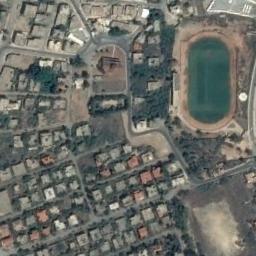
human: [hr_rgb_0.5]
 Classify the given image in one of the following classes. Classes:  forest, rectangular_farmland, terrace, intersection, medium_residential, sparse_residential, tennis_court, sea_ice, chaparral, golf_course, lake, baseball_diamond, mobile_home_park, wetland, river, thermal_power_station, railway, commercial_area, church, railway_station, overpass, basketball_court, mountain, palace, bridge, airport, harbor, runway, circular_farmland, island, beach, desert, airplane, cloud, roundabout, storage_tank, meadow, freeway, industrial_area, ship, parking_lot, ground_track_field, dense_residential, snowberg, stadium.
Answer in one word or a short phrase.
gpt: ground_track_field